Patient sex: M
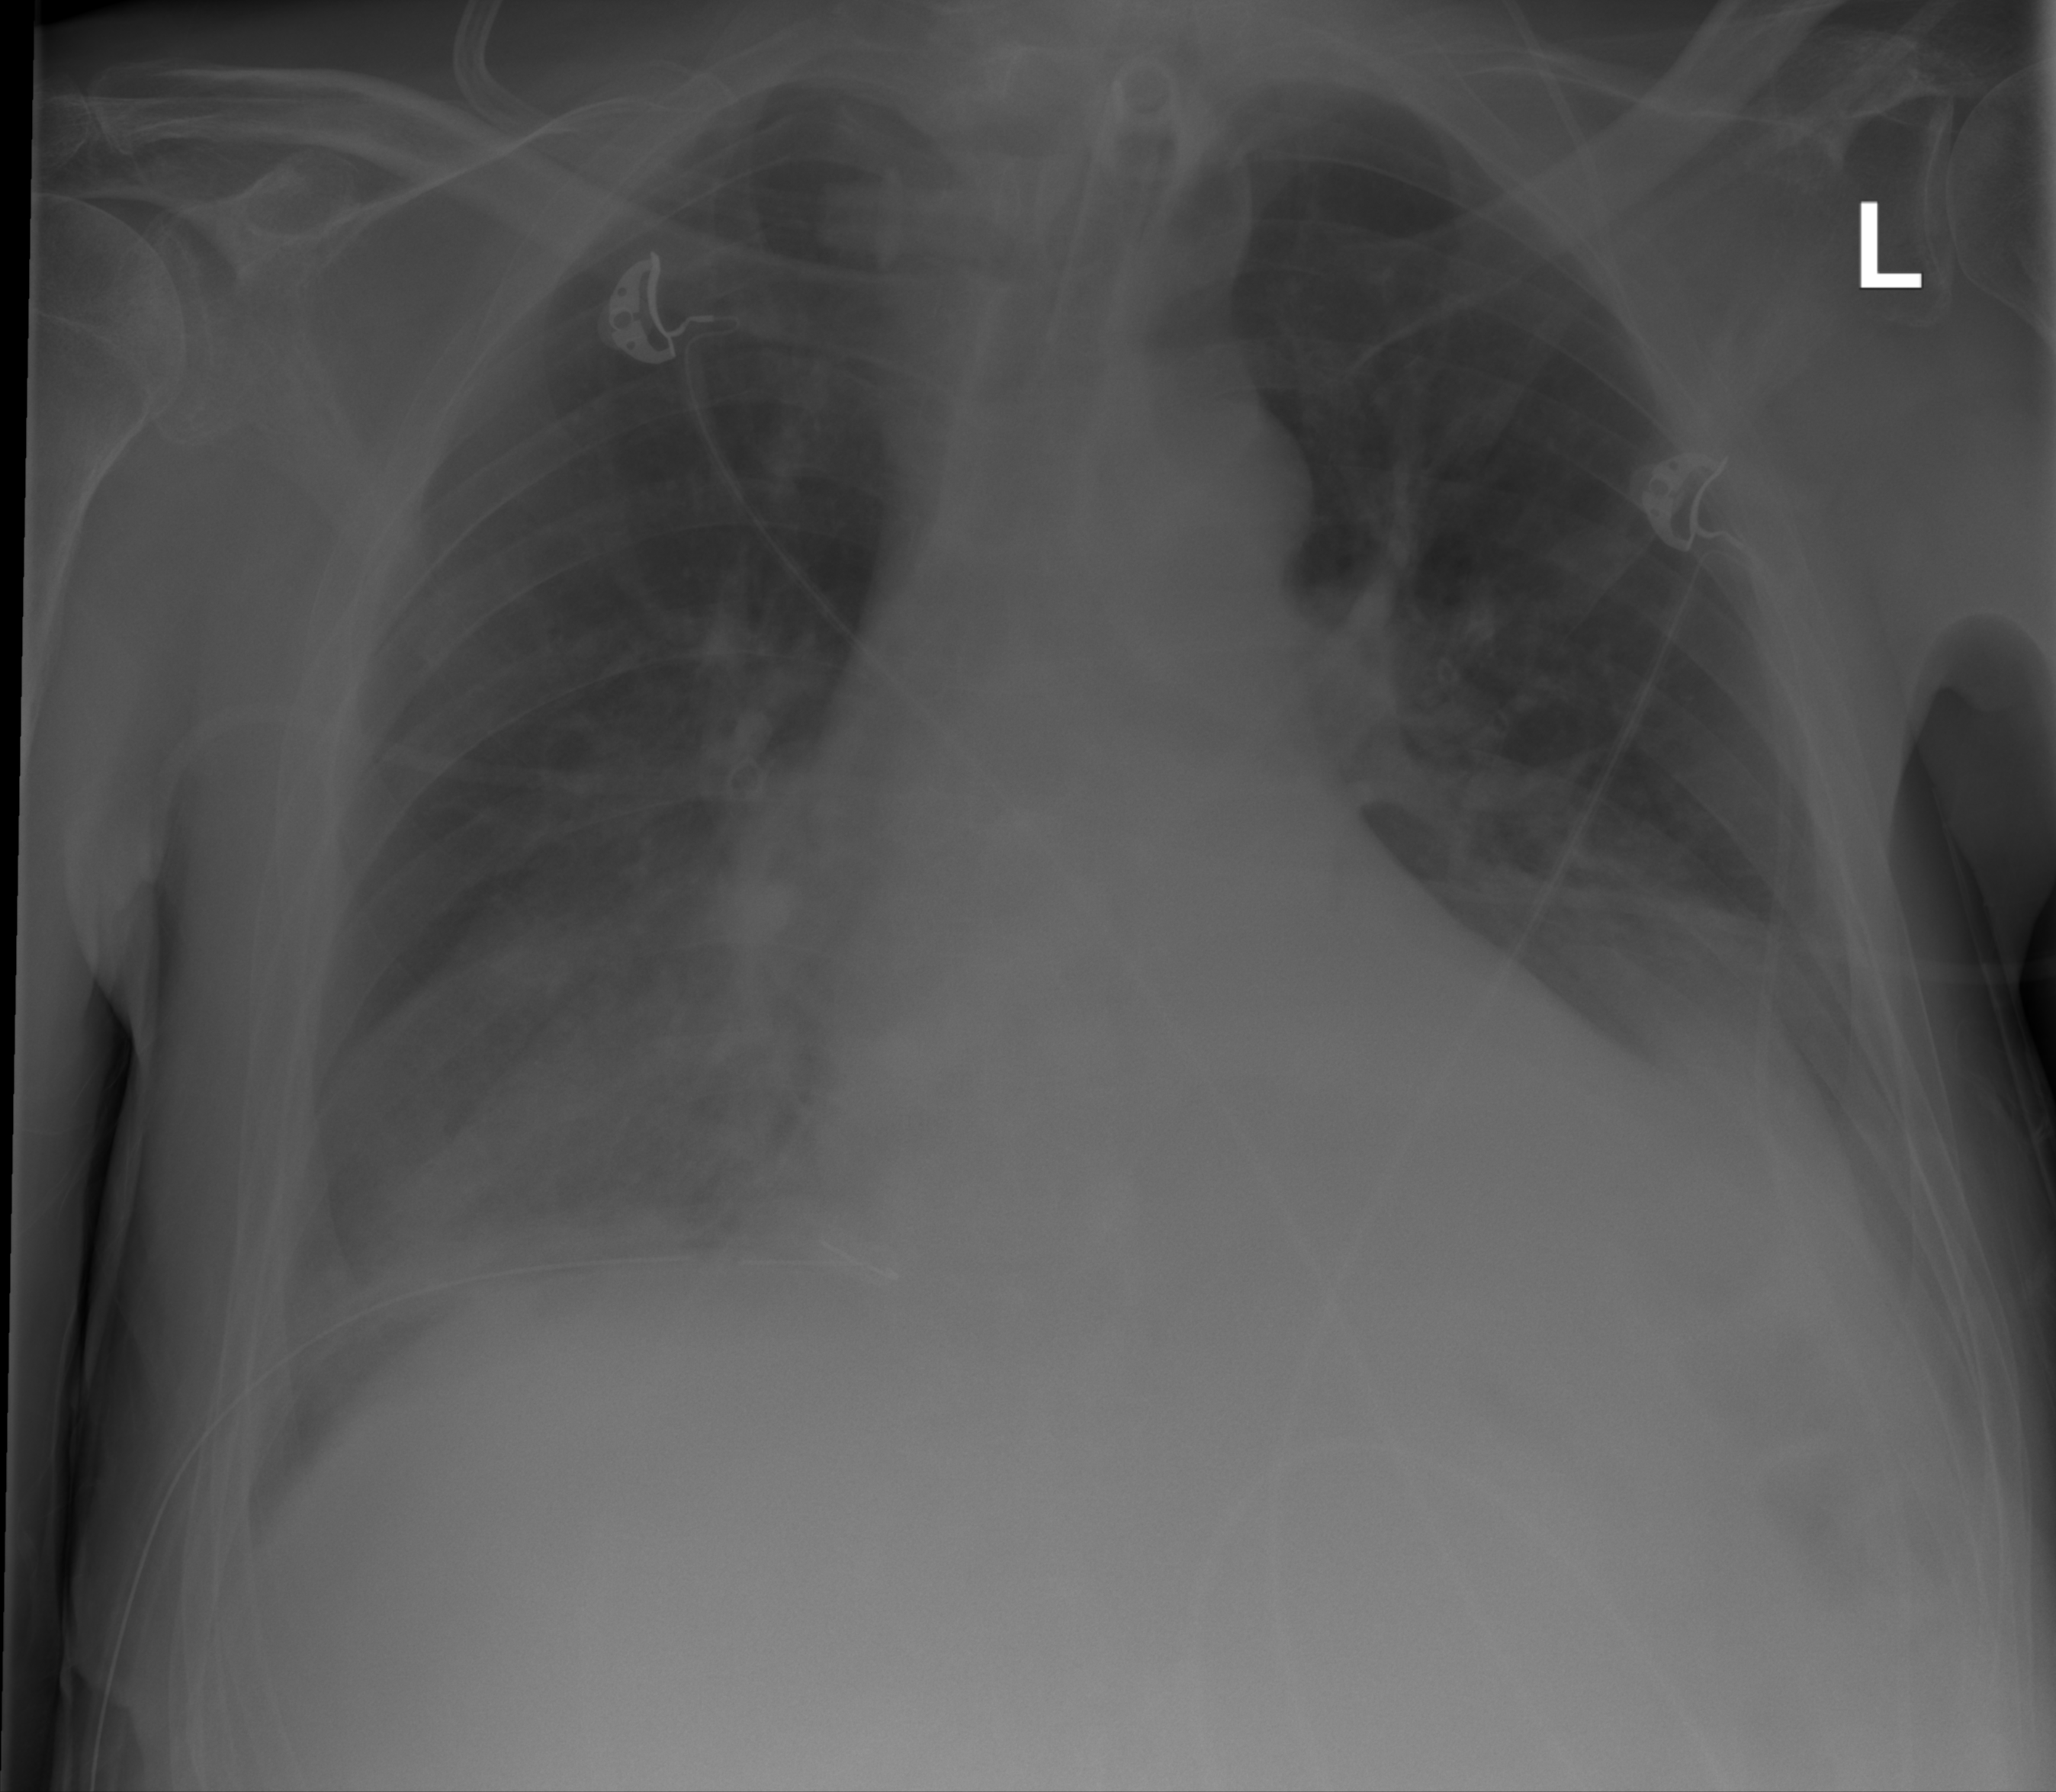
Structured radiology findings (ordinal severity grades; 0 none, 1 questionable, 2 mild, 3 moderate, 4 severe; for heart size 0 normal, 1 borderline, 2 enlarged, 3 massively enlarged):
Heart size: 0
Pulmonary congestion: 0
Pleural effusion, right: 2
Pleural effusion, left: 0
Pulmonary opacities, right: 0
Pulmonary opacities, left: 0
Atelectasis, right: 3
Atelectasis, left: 2